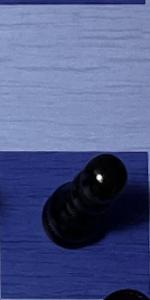
Label: Pawn_Black